Question: I want to achieve this:

But there is unnecessary gap on top of the Social icons div. The page is live at <URL>
My markup:-
'''
<header>
<img src="images/home-layout_02.jpg" alt="Salem Al Hajri Logo">
<div id="top-social">
Follow us on <img src="images/home-layout_05_01.jpg" alt=""><img src="images/home-layout_05_02.jpg" alt=""><img src="images/home-layout_05_03.jpg" alt="">
</div>
<nav>
<ul>
<li>Home</li>
<li>About</li>
<li>Services</li>
<li>Projects</li>
<li>Photo Gallery</li>
<li>Contact</li>
</ul>
</nav>
</header>
'''
My CSS:
'''
body {
margin: 0 auto;
background-attachment: scroll;
/*background-image: url(images/home-layout_08.jpg);*/
background-repeat: repeat-x;
background-position: bottom;
}
header {width: 920px; margin: 0 auto;}
#top-social {float: right; text-align: right; vertical-align: middle; padding-top: 13px; width: 538px;}
nav {float: right; width: 538px; text-align: right; margin-top: 45px;}
nav li { display: inline;}
'''
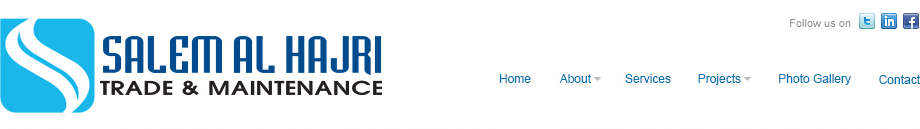
Answer: To achieve your layout, you need to float your logo image left.
See this <URL>
'''
header > img {
float: left;
}
'''
This : 'header > img {}' means propeties will apply only to the first children images of the '<header>' tag in your case, the logo image and not to the social icons.